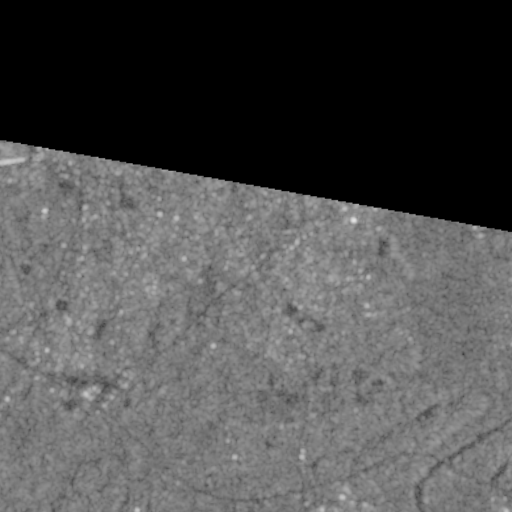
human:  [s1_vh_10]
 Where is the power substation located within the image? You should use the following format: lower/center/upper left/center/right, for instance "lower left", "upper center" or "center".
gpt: The power substation is located in the lower left of the image.
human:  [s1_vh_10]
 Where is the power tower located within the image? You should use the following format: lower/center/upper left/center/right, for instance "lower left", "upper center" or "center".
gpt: The power tower is located in the lower of the image.
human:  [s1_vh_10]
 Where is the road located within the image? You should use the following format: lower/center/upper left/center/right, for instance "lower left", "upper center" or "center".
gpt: There is no road in the image.

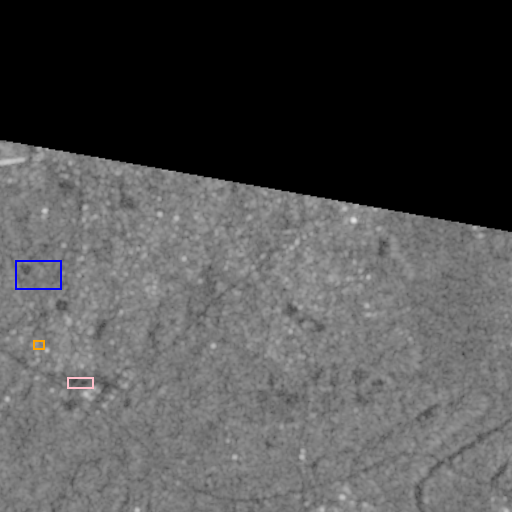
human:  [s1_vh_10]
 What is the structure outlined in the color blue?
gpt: The structure outlined in blue is a park.
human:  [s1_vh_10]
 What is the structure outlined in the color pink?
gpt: The structure outlined in pink is a parking lot.
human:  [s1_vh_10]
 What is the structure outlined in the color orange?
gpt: The structure outlined in orange is a power substation.
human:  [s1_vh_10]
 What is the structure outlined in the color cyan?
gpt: There is no cyan outline.